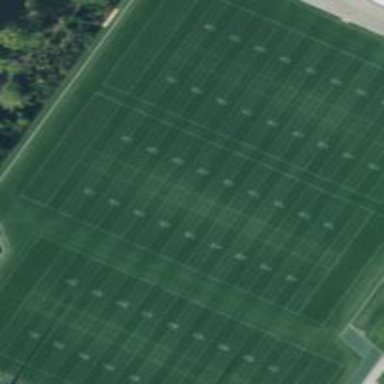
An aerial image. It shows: American football pitch.